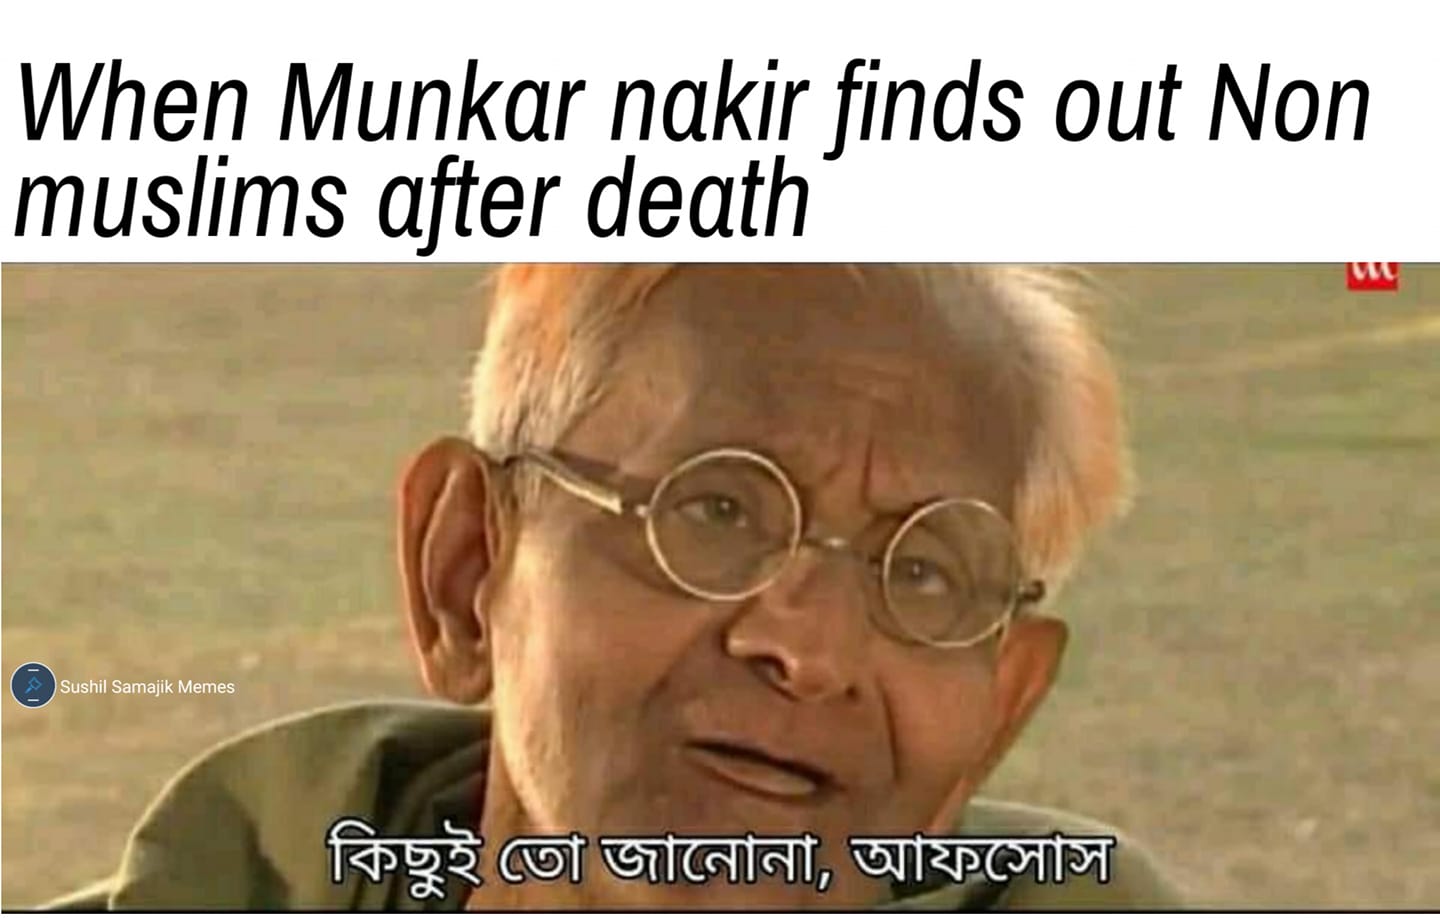
Caption: When Munkar nakir finds out Non muslims after death   কিছুই তো জানোনা , আফসোস
Label: non-hate